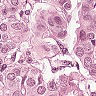
Metastatic tissue present: yes